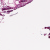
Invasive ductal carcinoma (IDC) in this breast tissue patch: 0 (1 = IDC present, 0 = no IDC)